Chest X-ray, AP view. Patient: 56 years old, sex F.
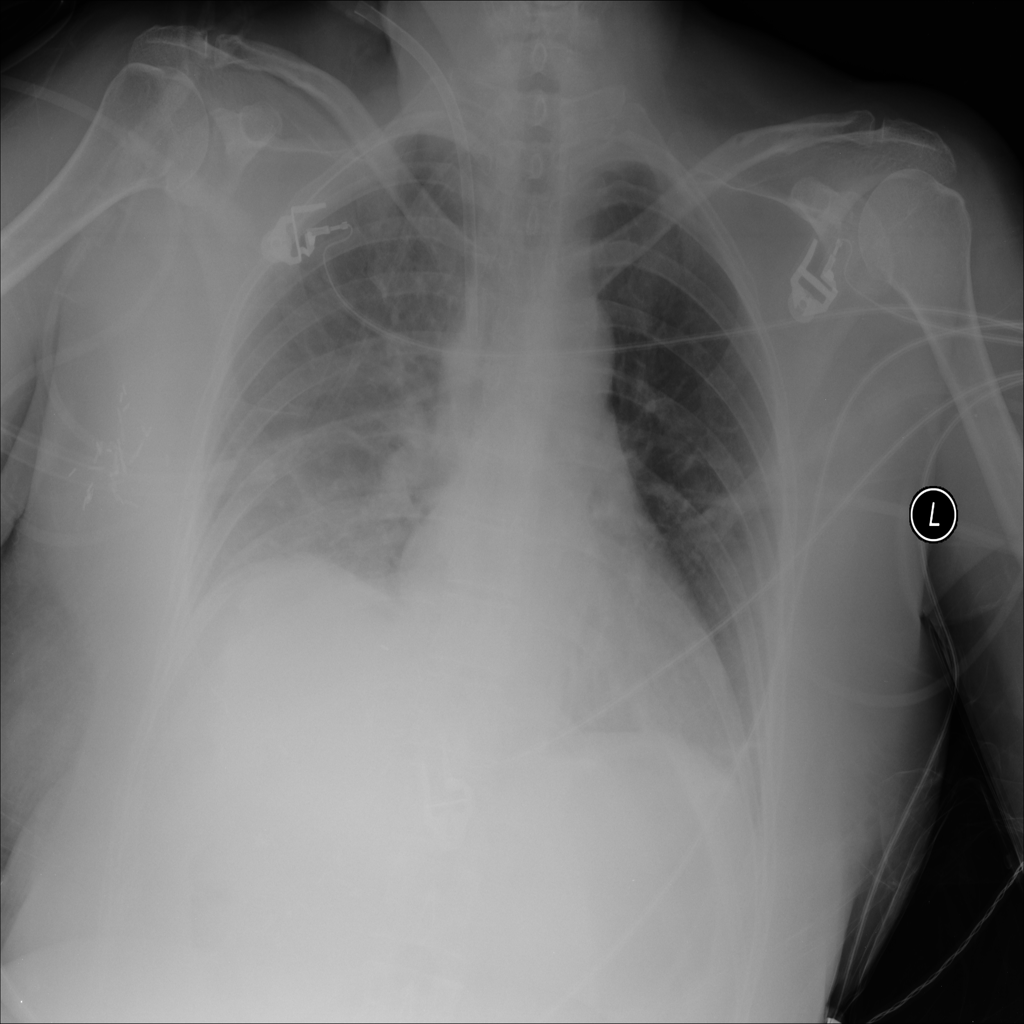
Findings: Effusion